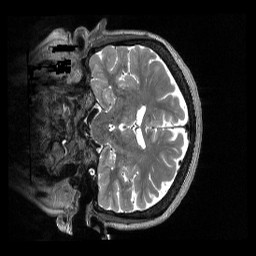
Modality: T2w
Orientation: coronal
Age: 70
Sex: female
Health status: healthy
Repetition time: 3.2 s
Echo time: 0.563 s